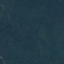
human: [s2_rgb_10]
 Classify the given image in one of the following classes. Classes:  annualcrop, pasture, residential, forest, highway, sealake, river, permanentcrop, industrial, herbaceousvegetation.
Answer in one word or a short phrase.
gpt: Forest